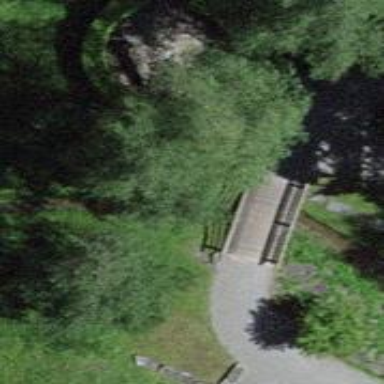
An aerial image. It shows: Track road with unpaved surface that goes over bridge.